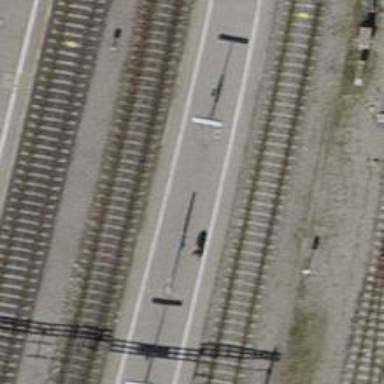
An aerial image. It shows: Railway signal.